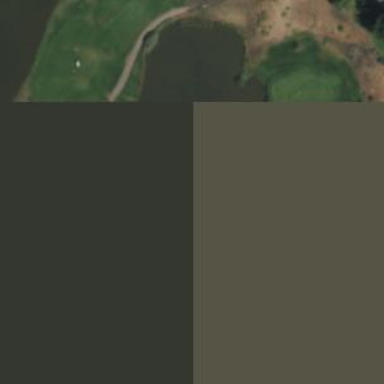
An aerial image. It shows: Area of rough grass used for golf.